Interaction volume radius: 10 \u00c5
Interaction volume height: 10 \u00c5
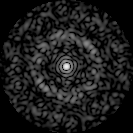
Disorder parameter: 0.8174